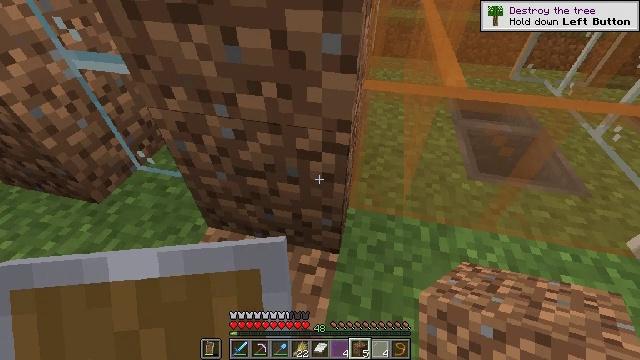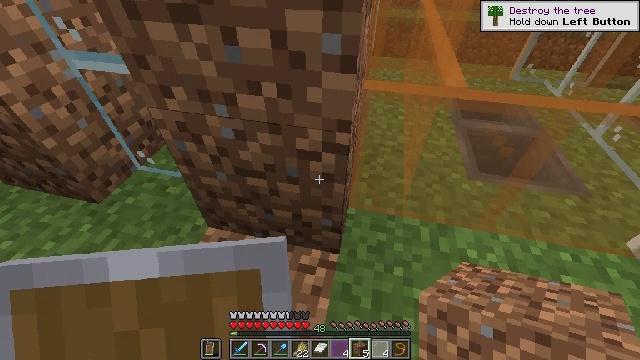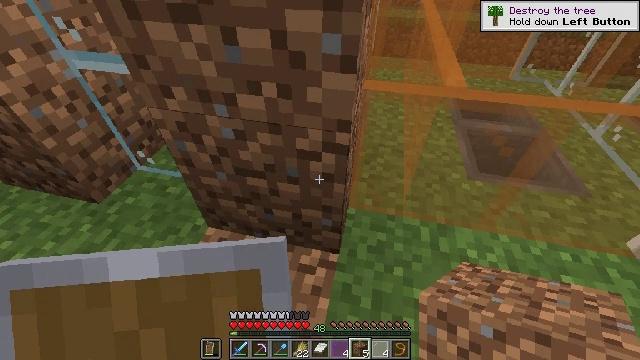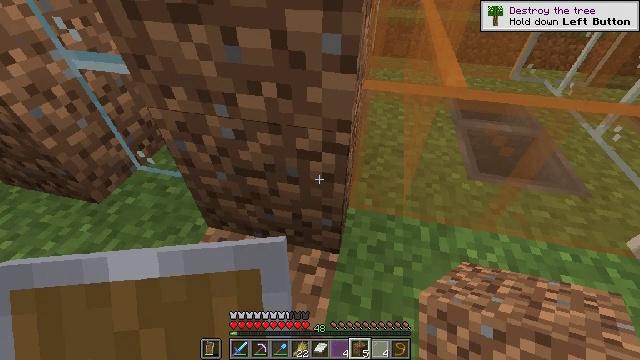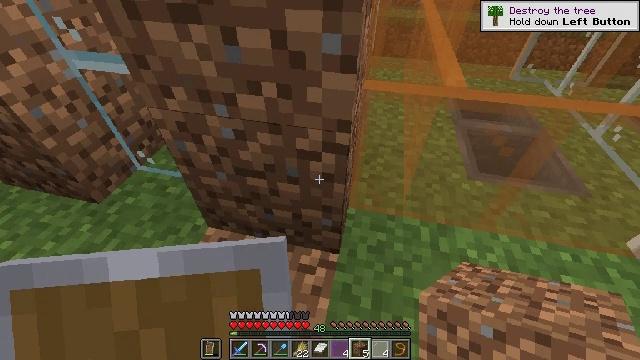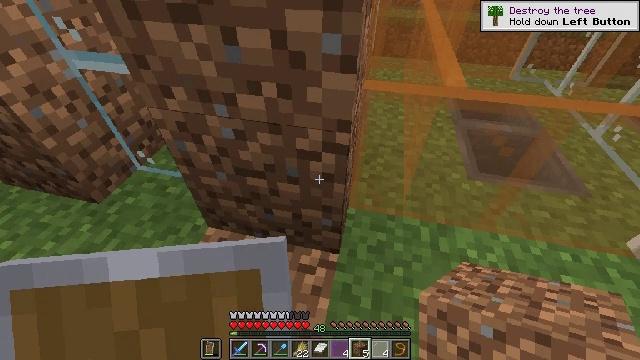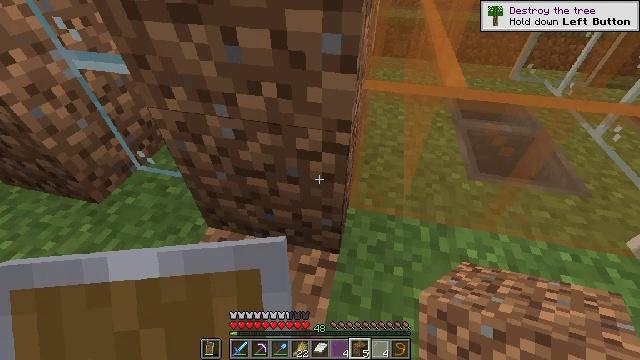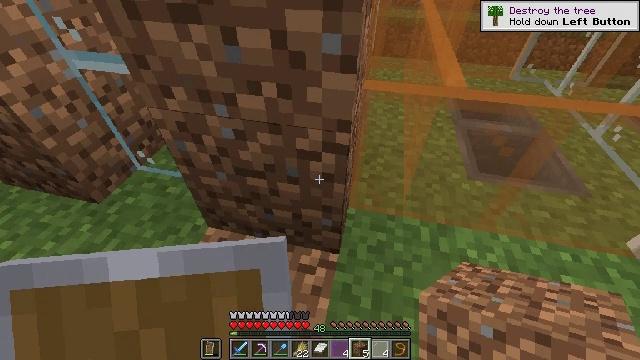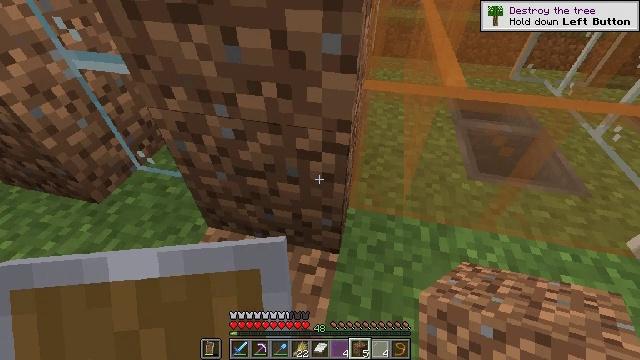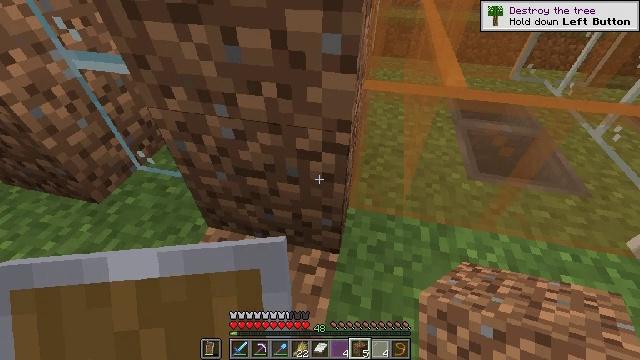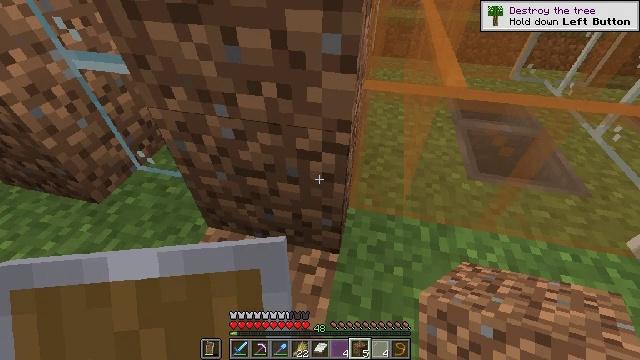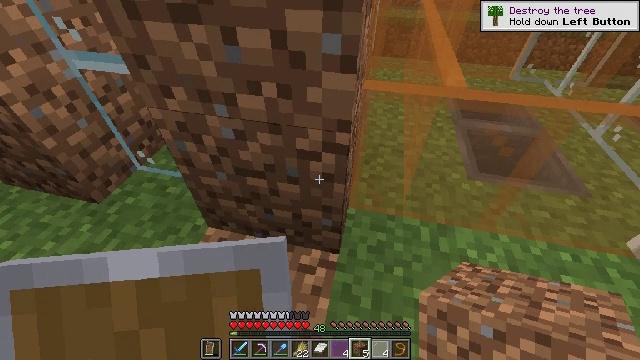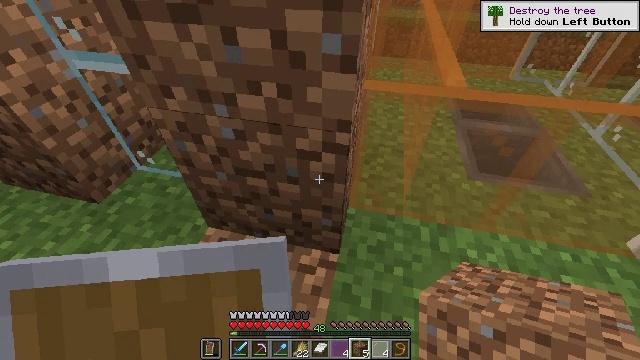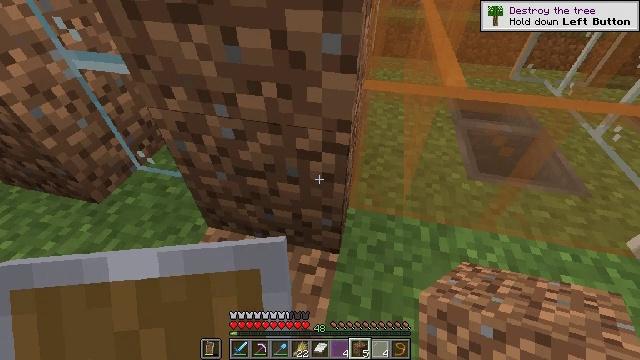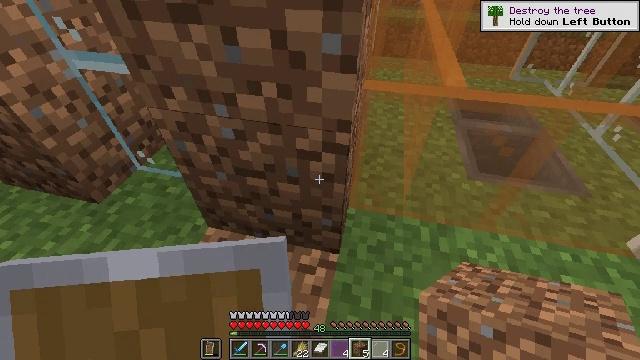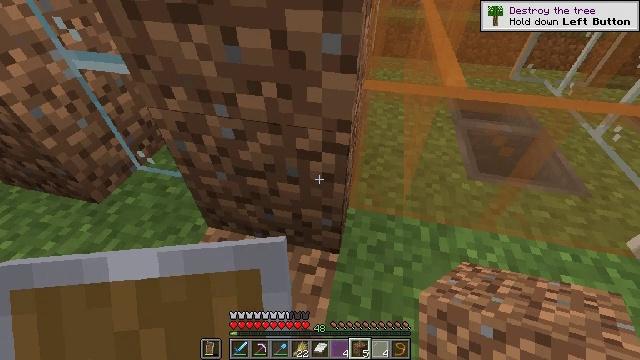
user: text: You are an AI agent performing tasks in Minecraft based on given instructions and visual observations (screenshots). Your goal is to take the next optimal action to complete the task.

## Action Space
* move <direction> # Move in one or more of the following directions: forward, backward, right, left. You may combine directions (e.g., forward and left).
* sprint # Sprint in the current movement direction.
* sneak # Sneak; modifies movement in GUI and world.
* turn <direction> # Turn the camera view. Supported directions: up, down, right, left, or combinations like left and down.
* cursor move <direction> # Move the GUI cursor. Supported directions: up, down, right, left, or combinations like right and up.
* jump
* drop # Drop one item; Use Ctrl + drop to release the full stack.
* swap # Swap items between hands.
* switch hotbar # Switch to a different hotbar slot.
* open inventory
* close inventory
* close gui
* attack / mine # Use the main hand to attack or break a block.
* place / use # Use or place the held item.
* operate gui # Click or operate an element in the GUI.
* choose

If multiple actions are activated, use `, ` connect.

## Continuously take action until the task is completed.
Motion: motion action
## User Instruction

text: Gather the yellow stained glass pane from the structure.
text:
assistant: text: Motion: no_op
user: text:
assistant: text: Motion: no_op
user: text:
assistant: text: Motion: no_op
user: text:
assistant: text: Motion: no_op
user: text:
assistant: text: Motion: no_op
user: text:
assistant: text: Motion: no_op
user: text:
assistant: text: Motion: no_op
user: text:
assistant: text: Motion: no_op
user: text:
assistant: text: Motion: no_op
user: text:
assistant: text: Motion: no_op
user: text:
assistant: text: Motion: no_op
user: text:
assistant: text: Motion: no_op
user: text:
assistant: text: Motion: no_op
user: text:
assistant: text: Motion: no_op
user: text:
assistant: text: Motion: no_op
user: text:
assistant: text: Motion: no_op
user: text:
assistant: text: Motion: no_op
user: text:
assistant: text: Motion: no_op
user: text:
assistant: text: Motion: no_op
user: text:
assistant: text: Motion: no_op
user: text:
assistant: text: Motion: no_op
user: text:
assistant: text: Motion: no_op
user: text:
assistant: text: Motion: no_op
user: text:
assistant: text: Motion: no_op
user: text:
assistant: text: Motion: no_op
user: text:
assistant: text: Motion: no_op
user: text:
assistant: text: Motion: no_op
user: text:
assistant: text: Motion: no_op
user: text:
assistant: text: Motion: no_op
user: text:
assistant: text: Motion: no_op